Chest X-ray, AP view. Patient: 43 years old, sex F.
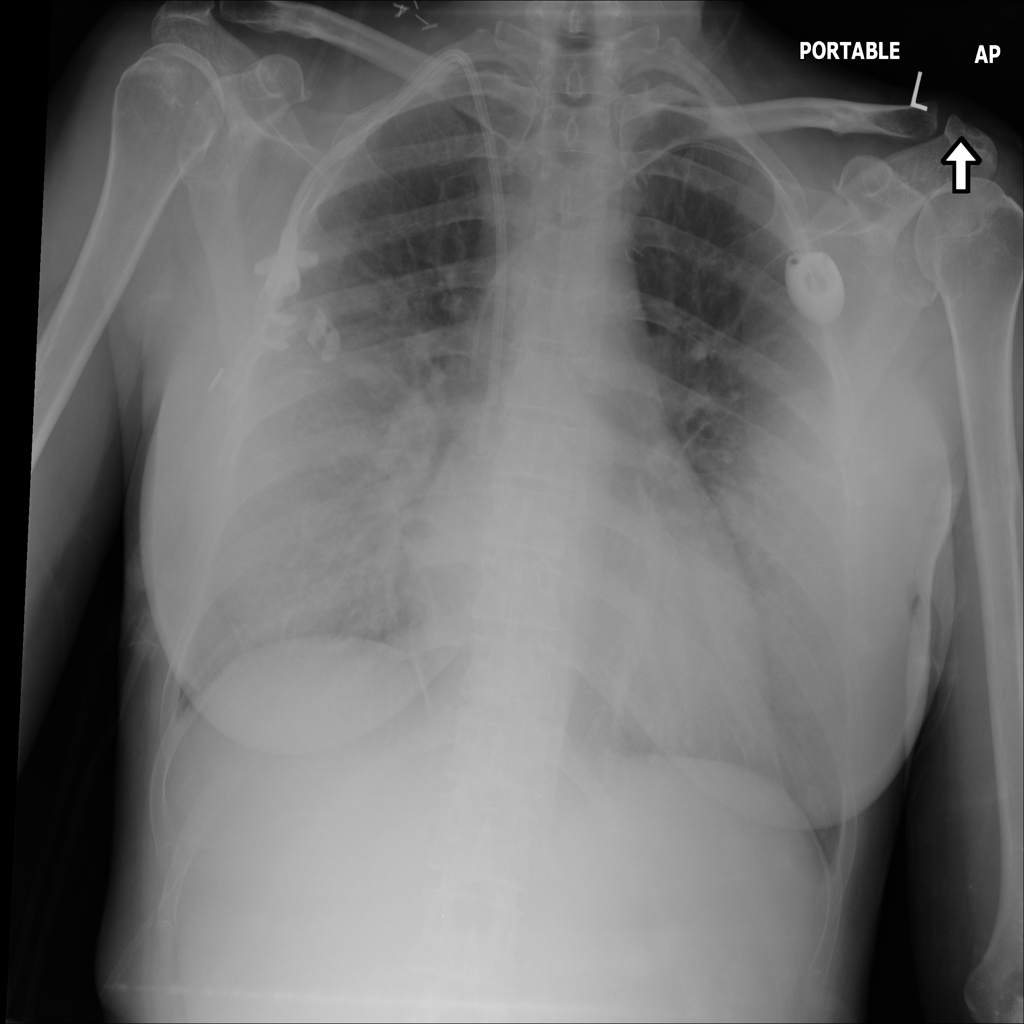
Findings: Edema